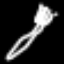
Label: fork